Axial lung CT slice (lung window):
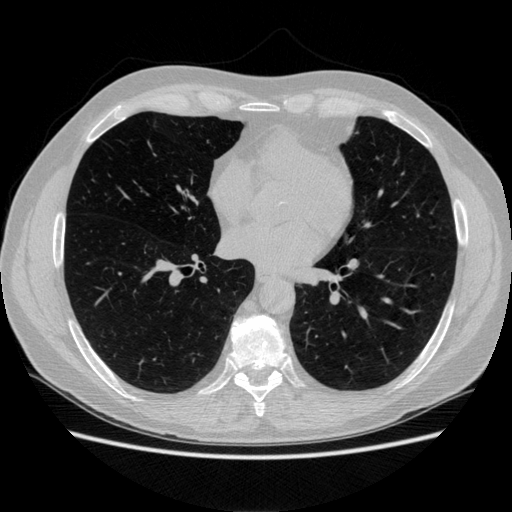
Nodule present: no